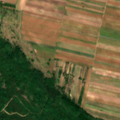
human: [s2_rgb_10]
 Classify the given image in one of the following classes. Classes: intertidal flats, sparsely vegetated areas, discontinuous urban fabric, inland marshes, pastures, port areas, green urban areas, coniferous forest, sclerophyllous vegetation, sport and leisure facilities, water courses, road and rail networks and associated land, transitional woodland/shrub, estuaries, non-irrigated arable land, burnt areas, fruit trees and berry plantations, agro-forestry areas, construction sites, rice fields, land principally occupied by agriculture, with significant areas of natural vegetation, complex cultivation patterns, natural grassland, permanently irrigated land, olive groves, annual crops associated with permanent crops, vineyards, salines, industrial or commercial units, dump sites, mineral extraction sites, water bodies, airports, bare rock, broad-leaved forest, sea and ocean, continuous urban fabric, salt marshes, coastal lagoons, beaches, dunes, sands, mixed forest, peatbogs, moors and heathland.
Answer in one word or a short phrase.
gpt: non-irrigated arable land, complex cultivation patterns, broad-leaved forest, transitional woodland/shrub